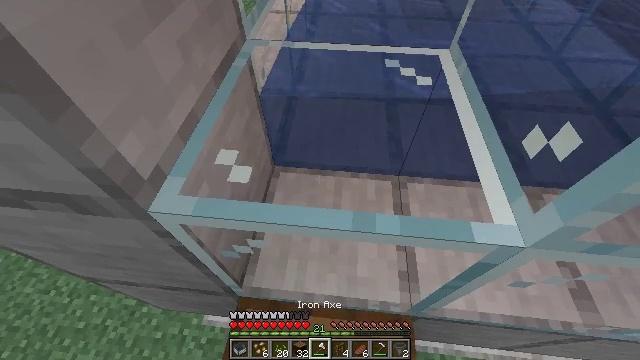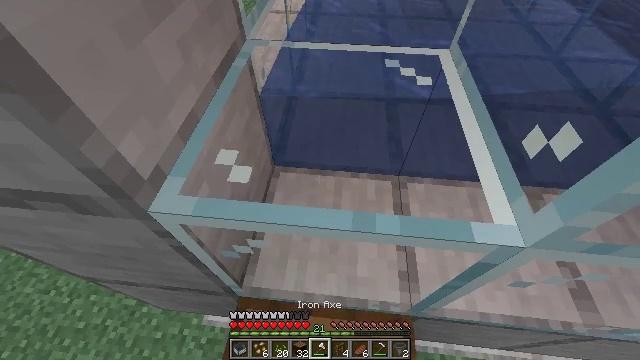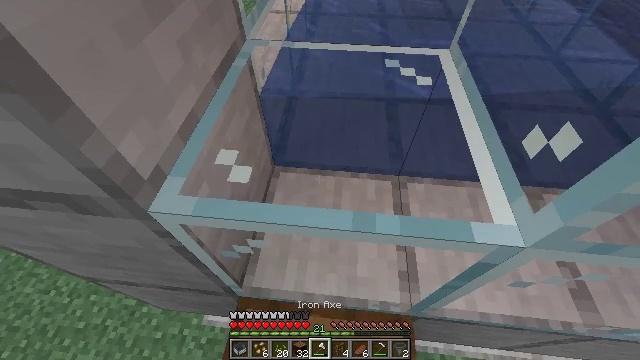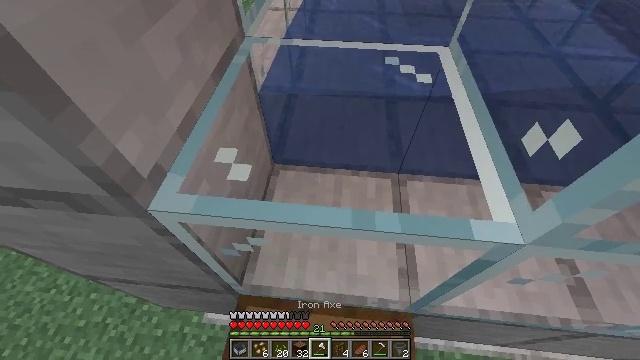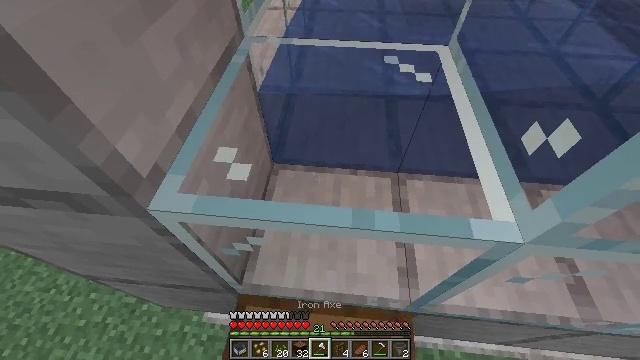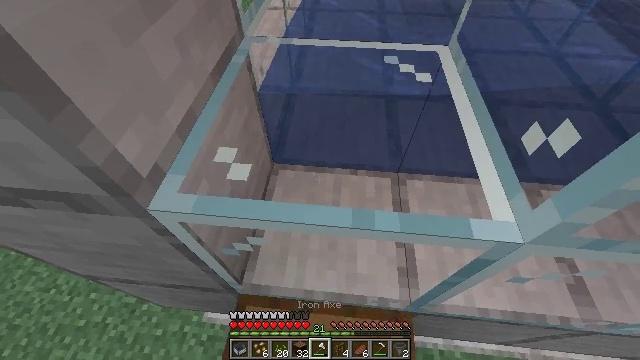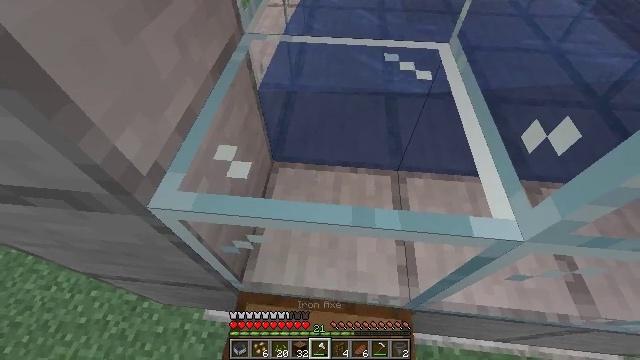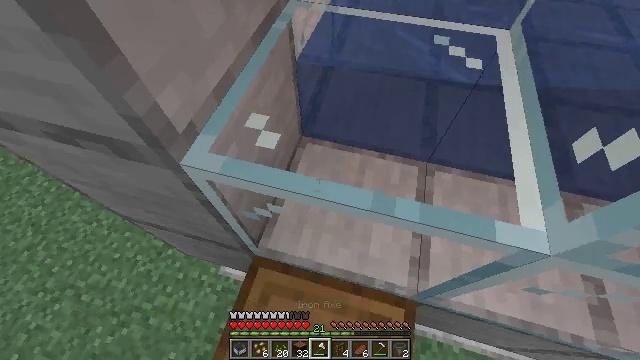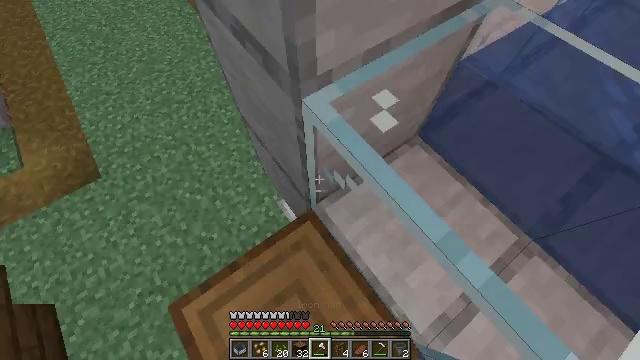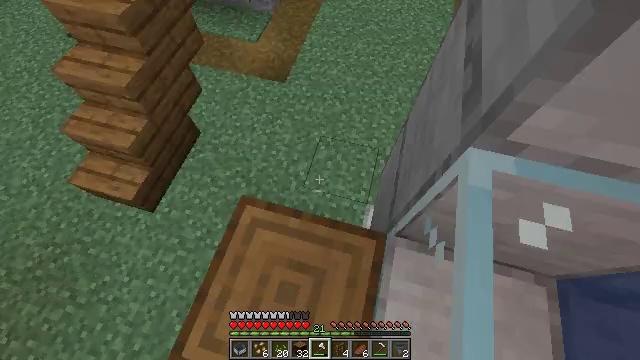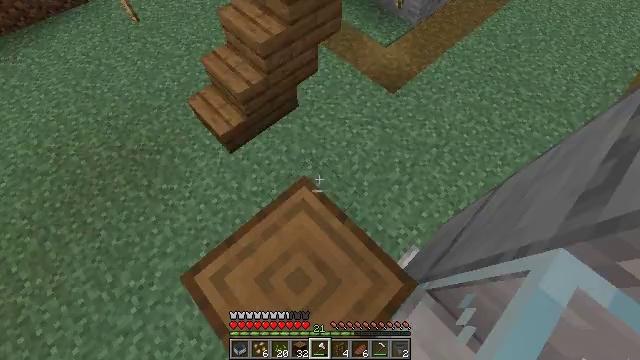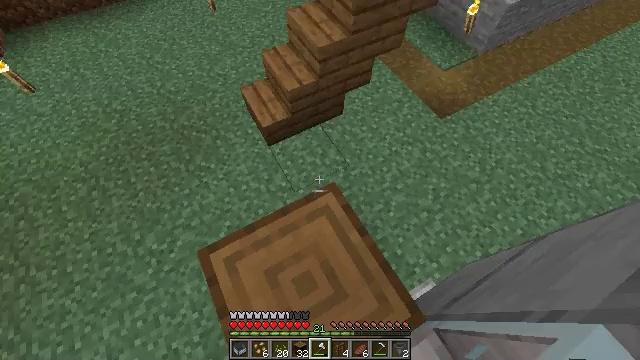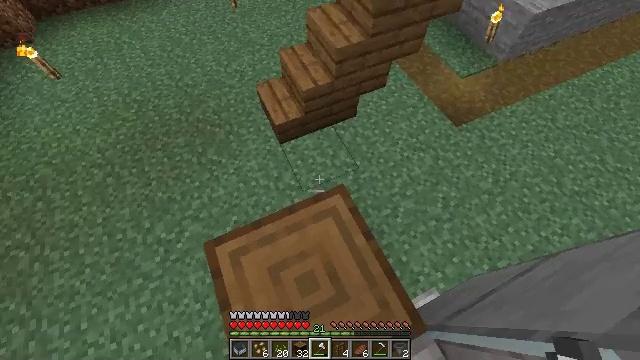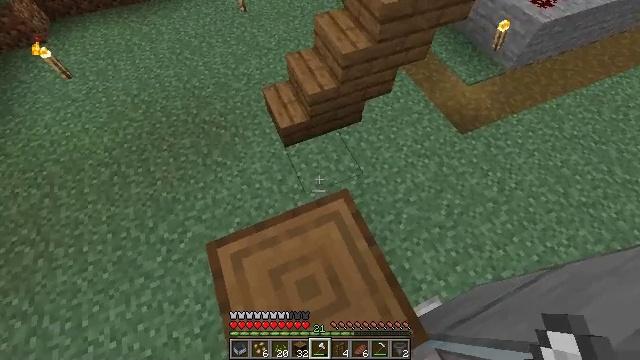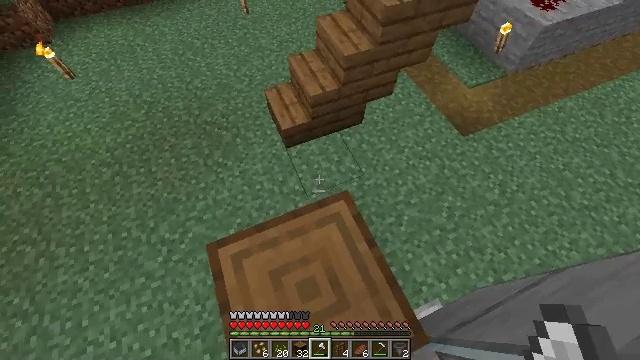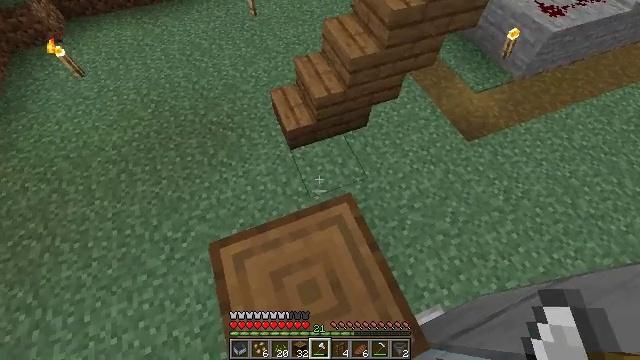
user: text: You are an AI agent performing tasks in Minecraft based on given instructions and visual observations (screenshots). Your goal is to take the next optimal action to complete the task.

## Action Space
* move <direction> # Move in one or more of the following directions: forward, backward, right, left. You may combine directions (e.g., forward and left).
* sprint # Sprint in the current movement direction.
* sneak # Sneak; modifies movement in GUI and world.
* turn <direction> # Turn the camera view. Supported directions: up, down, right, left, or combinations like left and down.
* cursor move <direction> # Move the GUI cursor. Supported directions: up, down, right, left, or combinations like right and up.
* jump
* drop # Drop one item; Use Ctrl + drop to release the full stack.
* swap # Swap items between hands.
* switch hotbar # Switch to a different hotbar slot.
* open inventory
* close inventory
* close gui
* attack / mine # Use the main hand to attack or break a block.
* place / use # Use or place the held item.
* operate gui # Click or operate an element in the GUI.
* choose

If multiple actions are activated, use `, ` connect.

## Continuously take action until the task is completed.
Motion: motion action
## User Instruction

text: Attack the glass to break it.
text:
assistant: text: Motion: no_op
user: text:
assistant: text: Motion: no_op
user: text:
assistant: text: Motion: no_op
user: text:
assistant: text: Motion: no_op
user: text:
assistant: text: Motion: no_op
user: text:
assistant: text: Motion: no_op
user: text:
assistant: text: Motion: turn left and down
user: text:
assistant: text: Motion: turn left and down
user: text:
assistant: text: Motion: turn left
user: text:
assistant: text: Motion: turn left
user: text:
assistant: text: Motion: turn left and up
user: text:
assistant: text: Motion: turn left
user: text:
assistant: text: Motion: turn left
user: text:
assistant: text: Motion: no_op
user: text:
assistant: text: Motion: turn left
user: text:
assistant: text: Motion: turn left and up
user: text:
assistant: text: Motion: turn left and up
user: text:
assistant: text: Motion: turn left and up
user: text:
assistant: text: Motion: turn left and up
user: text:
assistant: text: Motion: turn left and up
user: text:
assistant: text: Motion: no_op
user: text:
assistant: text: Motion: no_op
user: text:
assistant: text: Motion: no_op
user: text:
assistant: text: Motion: no_op
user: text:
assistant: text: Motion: no_op
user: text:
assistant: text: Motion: no_op
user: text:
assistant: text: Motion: no_op
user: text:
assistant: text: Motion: turn right
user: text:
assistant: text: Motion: turn right and down
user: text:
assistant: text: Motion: turn right and down